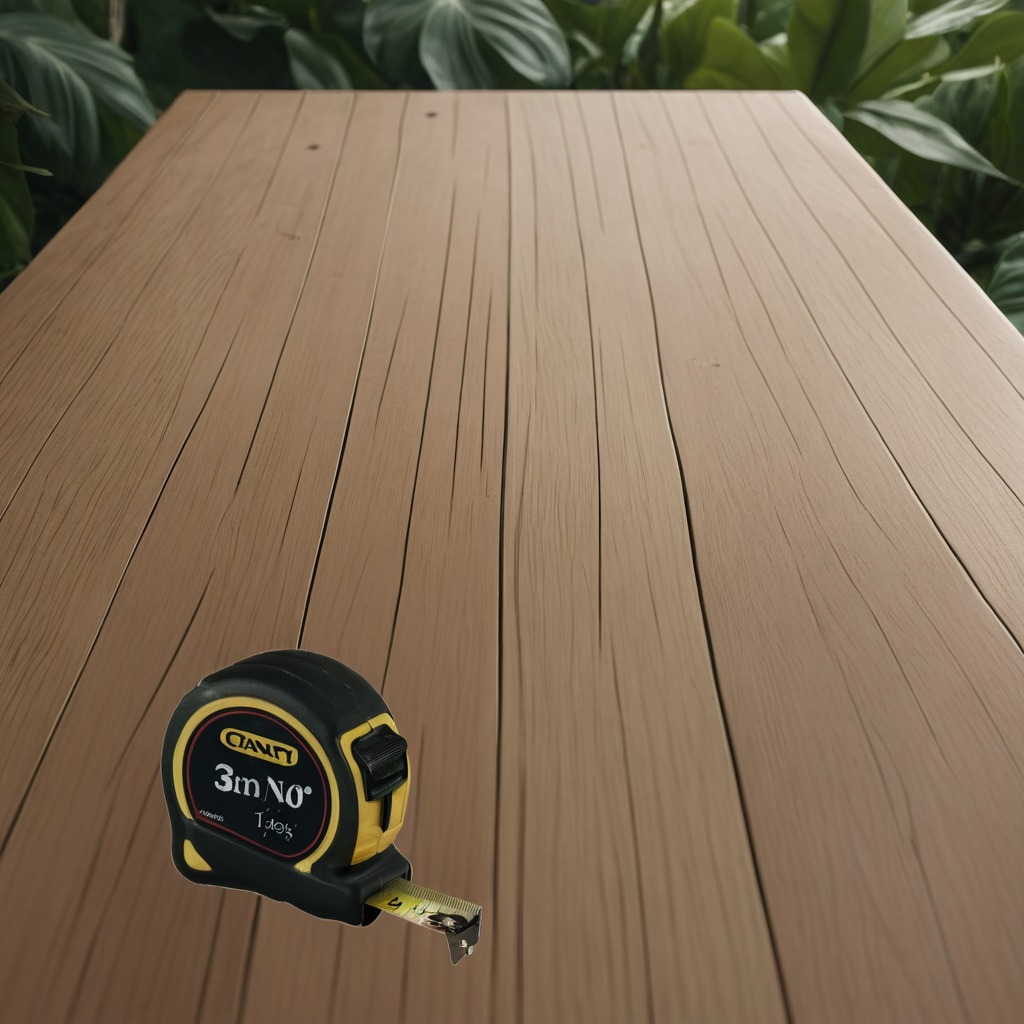
A measuring tape is lying on a wooden table inside a jungle field workshop tent.